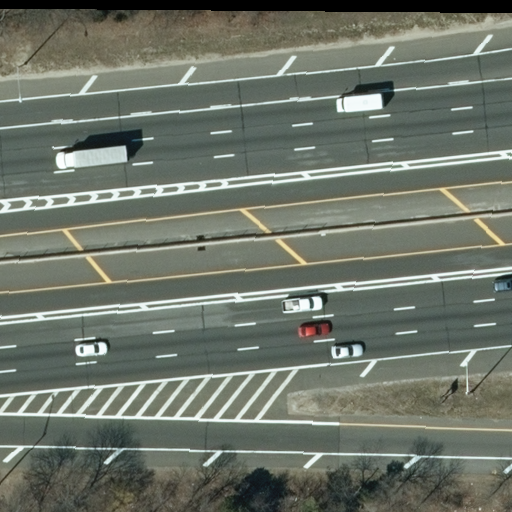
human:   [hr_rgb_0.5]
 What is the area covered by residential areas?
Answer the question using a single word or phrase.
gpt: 10621m2

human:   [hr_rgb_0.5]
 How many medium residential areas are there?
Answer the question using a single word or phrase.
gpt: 0

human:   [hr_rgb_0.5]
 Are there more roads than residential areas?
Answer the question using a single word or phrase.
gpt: yes

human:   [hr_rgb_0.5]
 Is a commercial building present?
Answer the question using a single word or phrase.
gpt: no

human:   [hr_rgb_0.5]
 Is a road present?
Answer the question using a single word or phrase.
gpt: yes

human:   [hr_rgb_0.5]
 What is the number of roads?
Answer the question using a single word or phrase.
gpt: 4

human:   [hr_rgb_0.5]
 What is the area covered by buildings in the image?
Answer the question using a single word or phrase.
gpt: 0m2

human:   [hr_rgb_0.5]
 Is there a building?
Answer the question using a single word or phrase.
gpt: no

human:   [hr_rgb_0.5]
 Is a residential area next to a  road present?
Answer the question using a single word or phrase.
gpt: yes

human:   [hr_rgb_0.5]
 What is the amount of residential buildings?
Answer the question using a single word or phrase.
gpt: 0

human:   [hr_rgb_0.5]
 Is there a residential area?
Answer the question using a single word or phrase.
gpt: yes

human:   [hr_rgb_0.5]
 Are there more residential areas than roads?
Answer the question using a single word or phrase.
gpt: no

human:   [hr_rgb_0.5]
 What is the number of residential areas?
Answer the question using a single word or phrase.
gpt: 1

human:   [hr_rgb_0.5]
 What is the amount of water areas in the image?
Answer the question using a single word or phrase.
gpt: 0

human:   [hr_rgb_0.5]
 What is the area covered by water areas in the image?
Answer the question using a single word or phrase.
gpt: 0m2

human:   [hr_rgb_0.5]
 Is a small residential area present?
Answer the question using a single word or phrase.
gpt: no

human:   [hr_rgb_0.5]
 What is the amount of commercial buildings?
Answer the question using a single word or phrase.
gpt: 0

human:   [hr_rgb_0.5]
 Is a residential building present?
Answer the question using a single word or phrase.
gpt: no

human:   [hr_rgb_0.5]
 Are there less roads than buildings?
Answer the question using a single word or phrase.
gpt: no

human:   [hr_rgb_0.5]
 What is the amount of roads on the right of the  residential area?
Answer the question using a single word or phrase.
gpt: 0

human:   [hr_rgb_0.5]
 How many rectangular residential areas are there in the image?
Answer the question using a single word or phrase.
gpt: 1

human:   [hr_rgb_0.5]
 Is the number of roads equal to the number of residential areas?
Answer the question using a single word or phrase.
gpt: no

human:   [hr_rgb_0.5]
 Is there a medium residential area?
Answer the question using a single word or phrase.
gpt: no

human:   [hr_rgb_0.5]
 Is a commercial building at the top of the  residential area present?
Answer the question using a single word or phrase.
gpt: no

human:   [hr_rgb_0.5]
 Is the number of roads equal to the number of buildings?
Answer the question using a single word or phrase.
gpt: no

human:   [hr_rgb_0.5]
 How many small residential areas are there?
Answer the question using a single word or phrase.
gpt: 0

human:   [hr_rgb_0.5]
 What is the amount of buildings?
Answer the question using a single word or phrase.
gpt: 0

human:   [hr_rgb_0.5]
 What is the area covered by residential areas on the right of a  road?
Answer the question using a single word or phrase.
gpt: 10621m2

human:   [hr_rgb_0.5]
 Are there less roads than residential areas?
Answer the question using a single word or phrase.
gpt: no

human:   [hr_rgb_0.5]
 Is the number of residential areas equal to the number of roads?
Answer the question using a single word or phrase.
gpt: no

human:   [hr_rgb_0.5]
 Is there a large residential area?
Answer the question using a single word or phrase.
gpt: yes

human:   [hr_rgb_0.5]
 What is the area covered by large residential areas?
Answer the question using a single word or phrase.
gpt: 10621m2

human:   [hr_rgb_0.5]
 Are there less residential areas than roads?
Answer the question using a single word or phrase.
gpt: yes

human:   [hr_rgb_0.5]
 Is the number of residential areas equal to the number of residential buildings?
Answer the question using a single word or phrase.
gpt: no

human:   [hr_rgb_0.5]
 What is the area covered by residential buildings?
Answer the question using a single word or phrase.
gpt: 0m2

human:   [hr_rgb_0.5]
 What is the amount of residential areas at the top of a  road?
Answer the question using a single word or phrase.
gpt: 0

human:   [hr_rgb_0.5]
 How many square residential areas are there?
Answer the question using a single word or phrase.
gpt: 0

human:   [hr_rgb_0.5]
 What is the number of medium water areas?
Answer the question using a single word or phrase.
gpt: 0

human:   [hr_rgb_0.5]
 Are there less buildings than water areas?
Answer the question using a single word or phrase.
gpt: no

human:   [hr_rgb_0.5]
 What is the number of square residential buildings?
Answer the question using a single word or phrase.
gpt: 0

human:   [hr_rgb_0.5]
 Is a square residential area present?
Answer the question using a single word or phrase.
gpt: no

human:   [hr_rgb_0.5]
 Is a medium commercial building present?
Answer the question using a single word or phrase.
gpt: no

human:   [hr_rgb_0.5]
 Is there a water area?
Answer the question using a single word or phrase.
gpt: no

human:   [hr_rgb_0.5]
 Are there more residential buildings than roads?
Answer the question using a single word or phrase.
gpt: no

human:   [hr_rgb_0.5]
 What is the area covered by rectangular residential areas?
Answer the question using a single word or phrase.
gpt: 10621m2

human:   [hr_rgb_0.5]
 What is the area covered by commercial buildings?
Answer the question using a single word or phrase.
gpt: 0m2

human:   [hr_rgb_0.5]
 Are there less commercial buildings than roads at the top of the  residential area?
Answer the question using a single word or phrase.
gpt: yes

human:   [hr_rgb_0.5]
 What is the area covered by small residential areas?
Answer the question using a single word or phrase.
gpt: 0m2

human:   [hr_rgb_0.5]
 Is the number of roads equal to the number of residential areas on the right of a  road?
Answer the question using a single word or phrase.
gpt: no

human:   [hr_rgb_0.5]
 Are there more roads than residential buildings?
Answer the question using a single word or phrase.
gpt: yes

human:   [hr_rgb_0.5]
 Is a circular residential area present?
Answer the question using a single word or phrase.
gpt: no

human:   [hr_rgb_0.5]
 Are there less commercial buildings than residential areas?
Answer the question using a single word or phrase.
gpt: yes

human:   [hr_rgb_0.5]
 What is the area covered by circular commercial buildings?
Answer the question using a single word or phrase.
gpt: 0m2

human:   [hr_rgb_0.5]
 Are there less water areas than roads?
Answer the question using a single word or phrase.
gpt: yes

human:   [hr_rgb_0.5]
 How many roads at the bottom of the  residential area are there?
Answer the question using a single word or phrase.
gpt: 0

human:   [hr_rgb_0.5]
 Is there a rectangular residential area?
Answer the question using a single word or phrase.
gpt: yes

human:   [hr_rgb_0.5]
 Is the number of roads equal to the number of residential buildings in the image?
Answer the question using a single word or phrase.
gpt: no

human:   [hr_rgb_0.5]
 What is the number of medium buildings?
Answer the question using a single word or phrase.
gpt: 0

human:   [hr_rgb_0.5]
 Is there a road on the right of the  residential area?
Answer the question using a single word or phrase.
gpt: no

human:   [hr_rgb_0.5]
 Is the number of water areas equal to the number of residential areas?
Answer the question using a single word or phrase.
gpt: no

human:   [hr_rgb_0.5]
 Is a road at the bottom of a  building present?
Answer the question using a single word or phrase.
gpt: no

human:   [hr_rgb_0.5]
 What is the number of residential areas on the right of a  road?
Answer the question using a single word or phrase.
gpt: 1

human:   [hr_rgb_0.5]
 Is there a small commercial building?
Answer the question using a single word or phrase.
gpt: no

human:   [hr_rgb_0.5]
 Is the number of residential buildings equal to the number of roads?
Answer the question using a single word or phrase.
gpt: no